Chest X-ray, AP view. Patient: 22 years old, sex M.
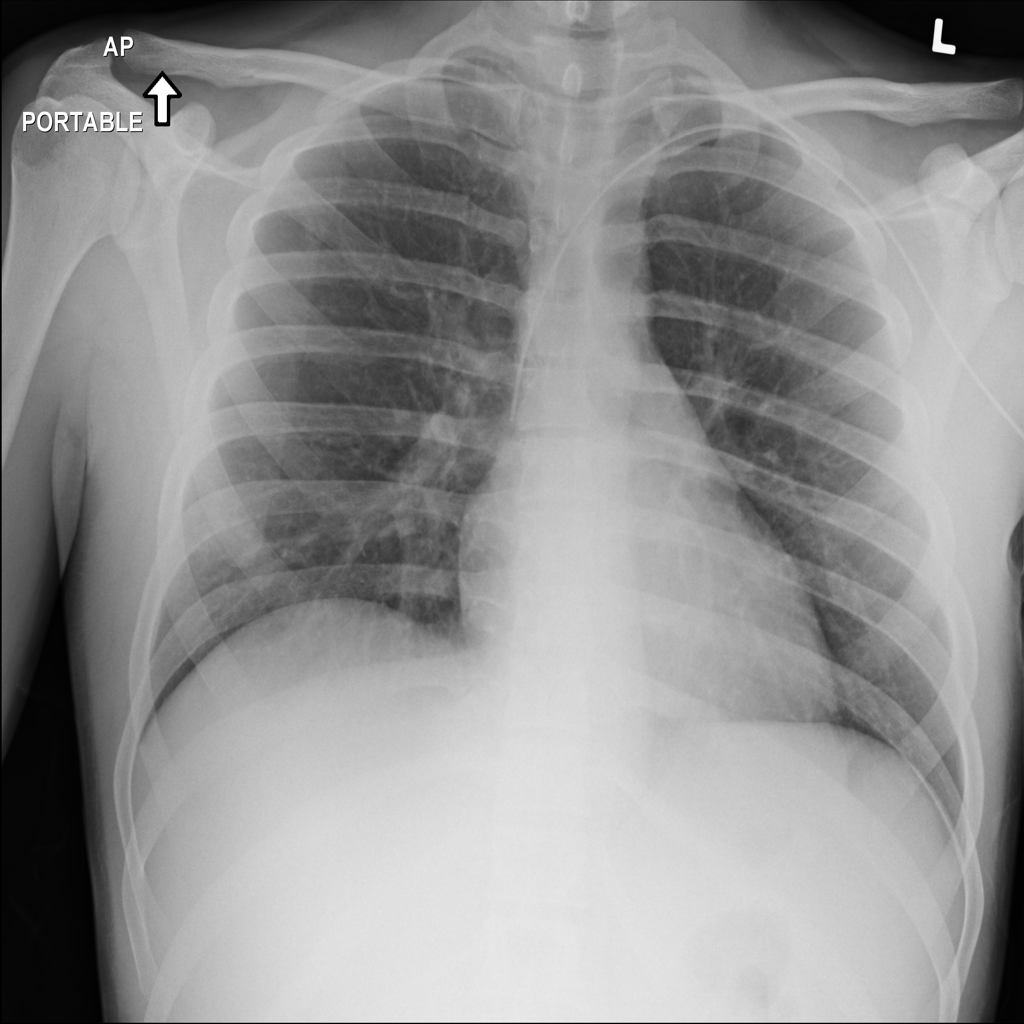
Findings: No Finding